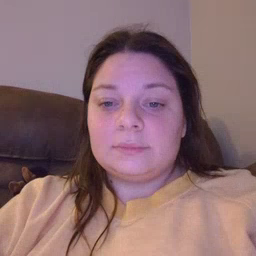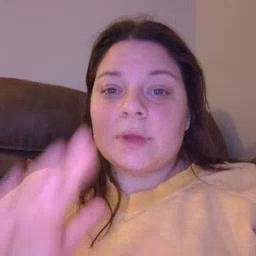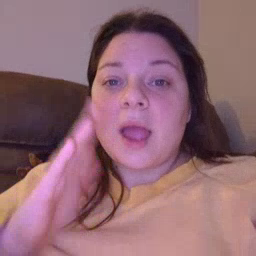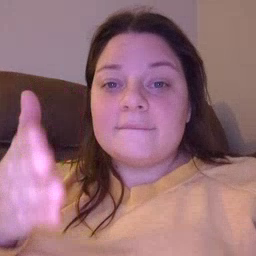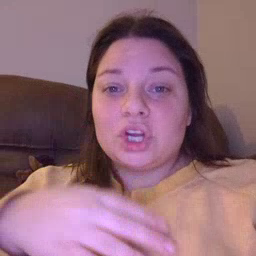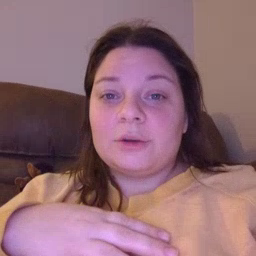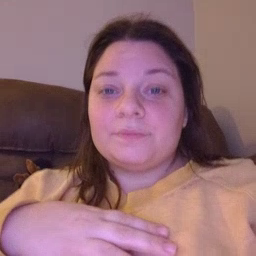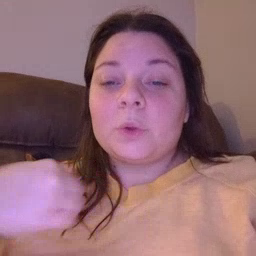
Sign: after